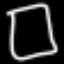
Label: square